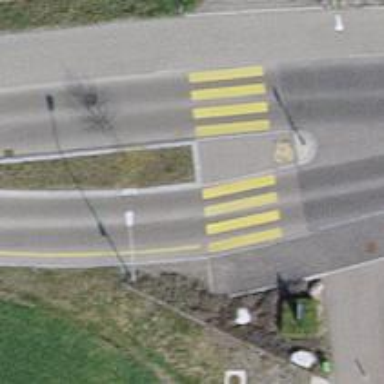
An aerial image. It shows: Kerb barrier.